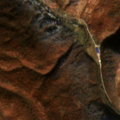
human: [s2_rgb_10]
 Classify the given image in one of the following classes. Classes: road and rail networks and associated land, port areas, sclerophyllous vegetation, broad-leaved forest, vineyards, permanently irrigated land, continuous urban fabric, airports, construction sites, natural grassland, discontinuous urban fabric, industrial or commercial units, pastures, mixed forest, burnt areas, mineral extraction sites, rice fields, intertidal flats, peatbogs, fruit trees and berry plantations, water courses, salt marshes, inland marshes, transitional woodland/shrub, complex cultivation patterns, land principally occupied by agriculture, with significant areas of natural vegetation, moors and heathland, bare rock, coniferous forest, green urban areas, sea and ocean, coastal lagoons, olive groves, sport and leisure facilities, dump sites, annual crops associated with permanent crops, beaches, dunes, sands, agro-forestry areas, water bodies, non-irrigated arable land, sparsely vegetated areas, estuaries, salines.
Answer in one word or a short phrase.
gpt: broad-leaved forest, transitional woodland/shrub